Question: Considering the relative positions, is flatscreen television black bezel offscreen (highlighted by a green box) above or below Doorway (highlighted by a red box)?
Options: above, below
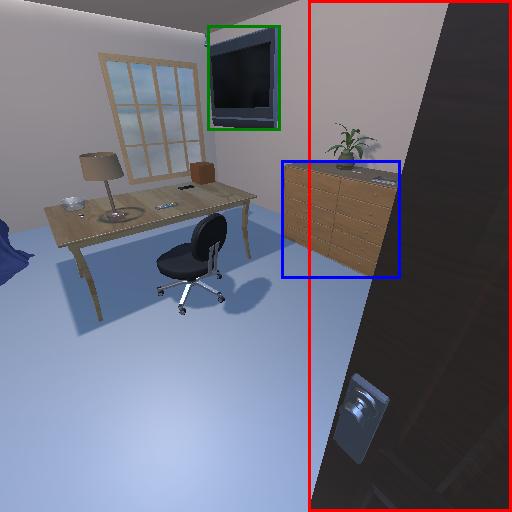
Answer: above